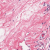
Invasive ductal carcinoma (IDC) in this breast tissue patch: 0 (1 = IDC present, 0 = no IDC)